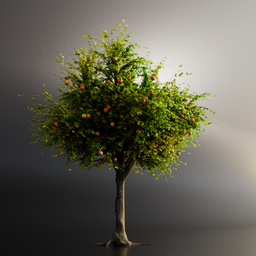
Label: nature